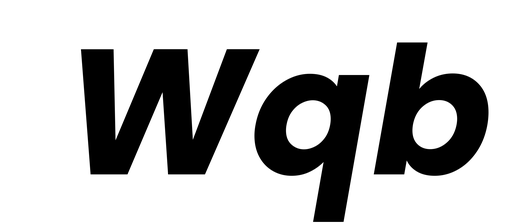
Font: Poppins-BoldItalic